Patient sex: M
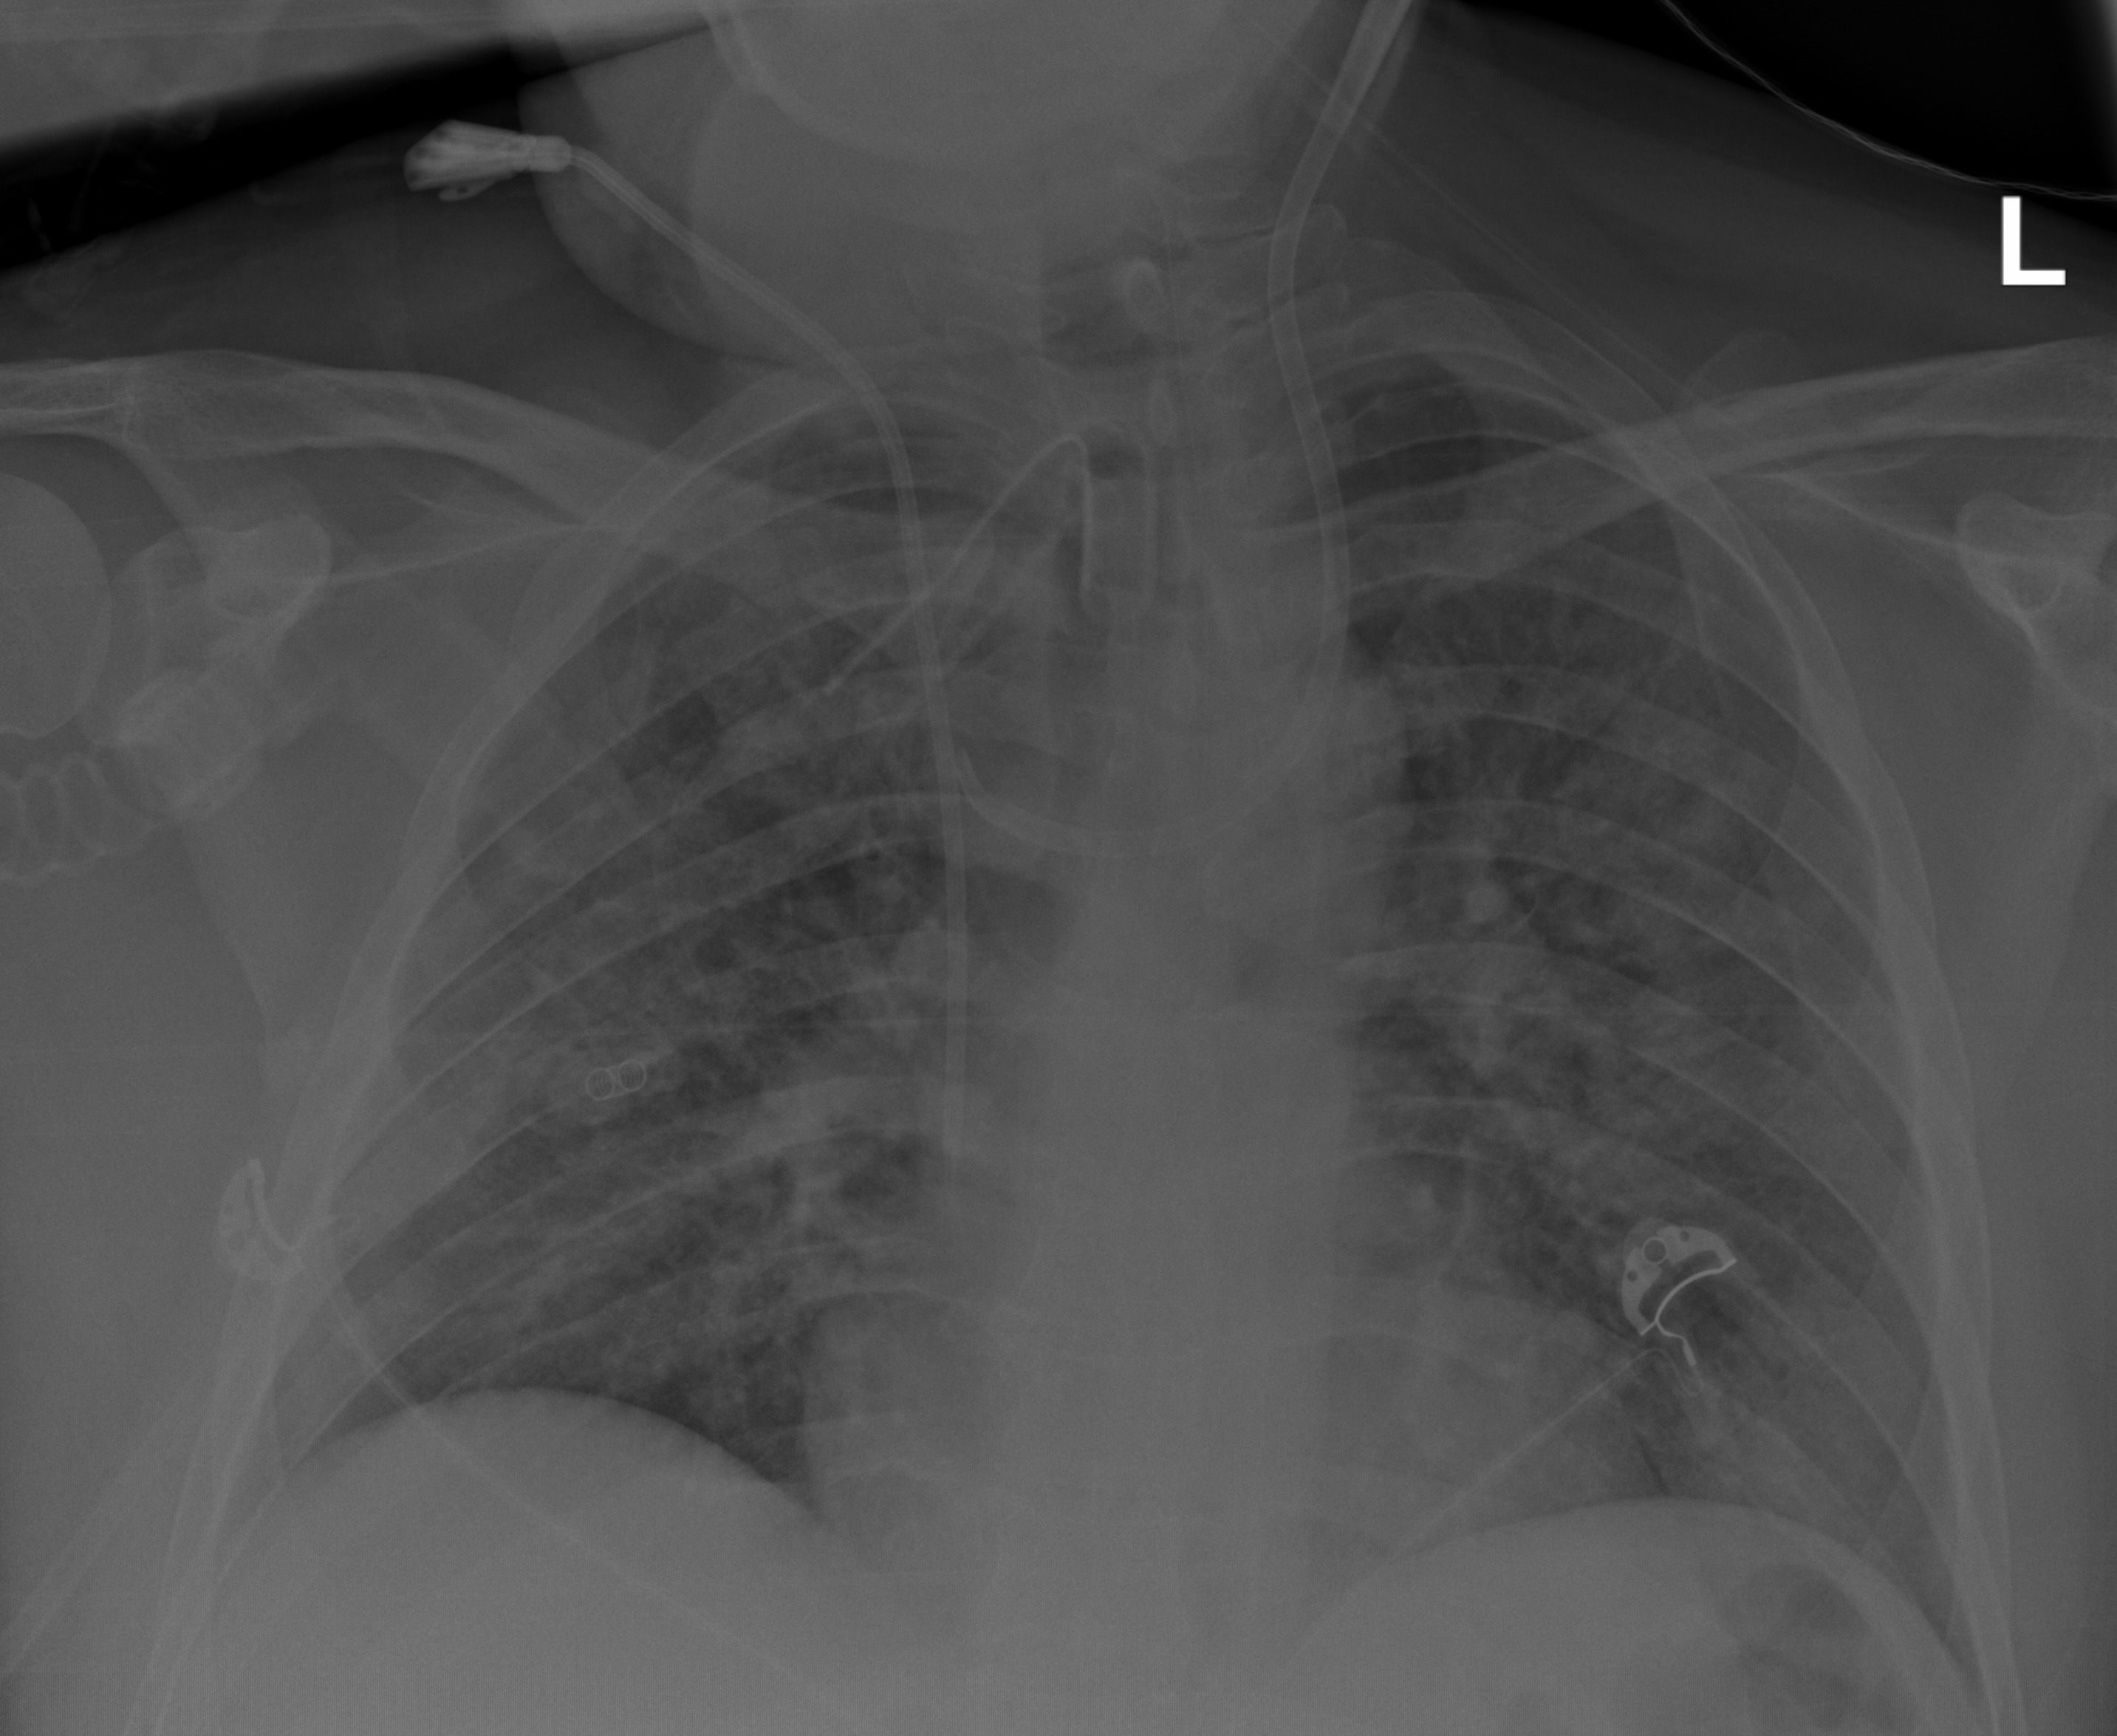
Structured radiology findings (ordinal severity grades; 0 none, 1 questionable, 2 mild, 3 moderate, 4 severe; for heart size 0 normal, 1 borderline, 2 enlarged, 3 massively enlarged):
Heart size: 1
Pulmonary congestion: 2
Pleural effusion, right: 0
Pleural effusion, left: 0
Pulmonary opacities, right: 3
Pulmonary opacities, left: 3
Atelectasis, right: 2
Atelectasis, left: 2